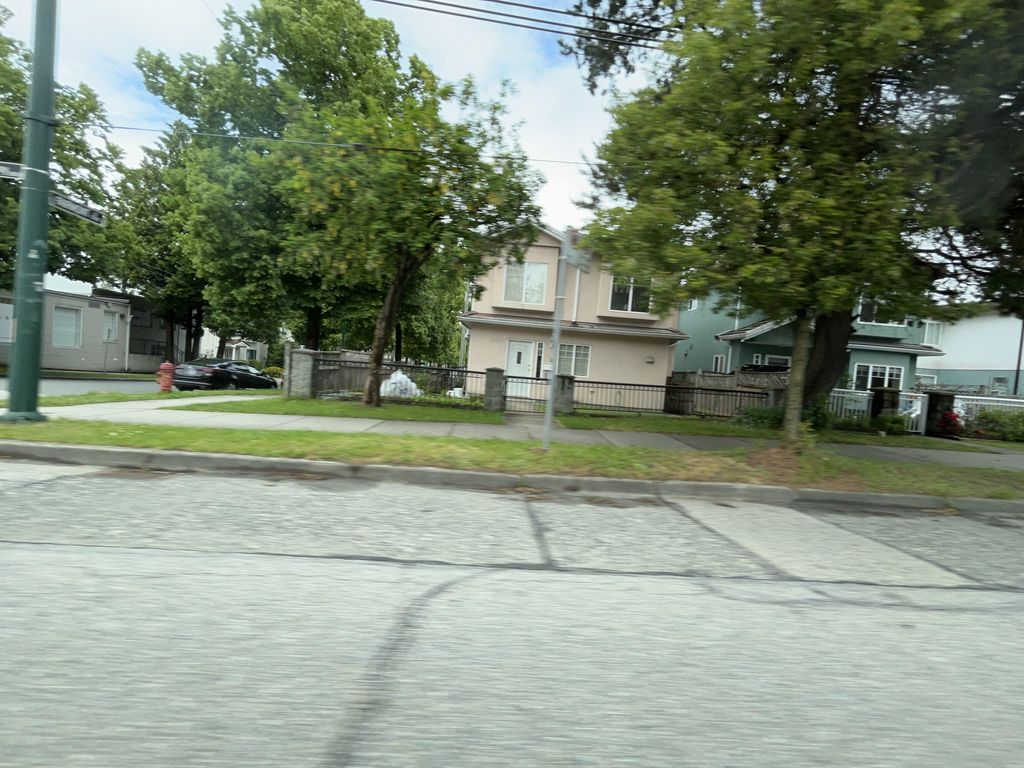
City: vancouver